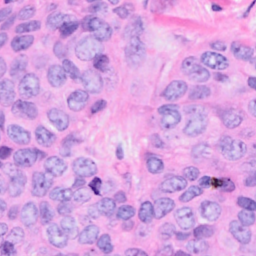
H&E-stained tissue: Breast